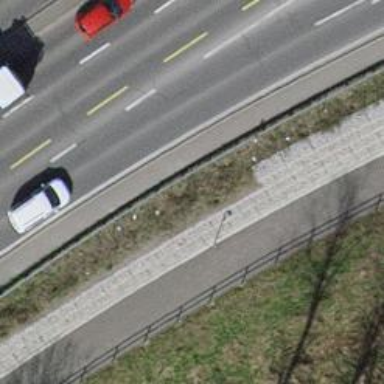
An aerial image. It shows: Sidewalk.